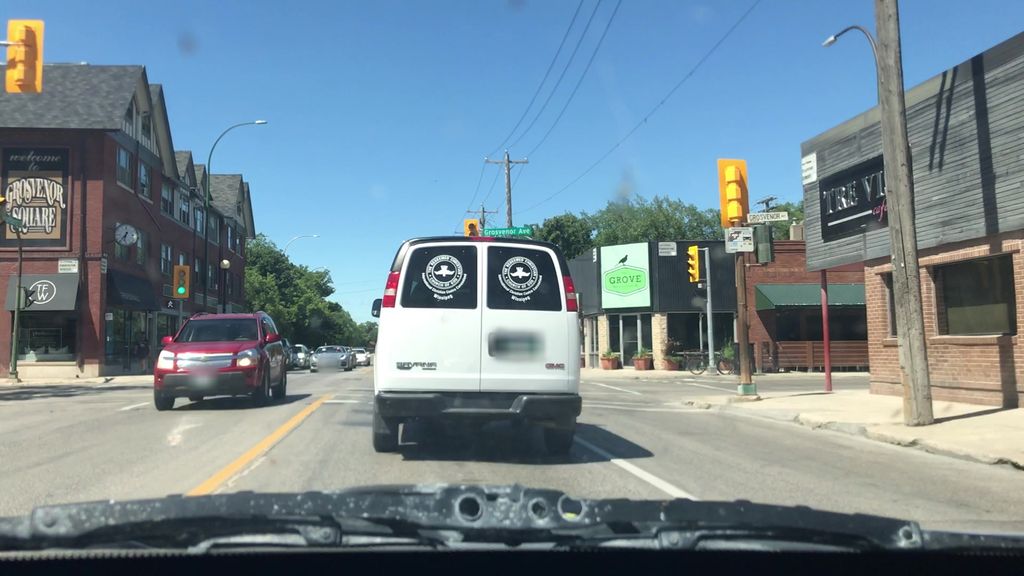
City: winnipeg